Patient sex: M
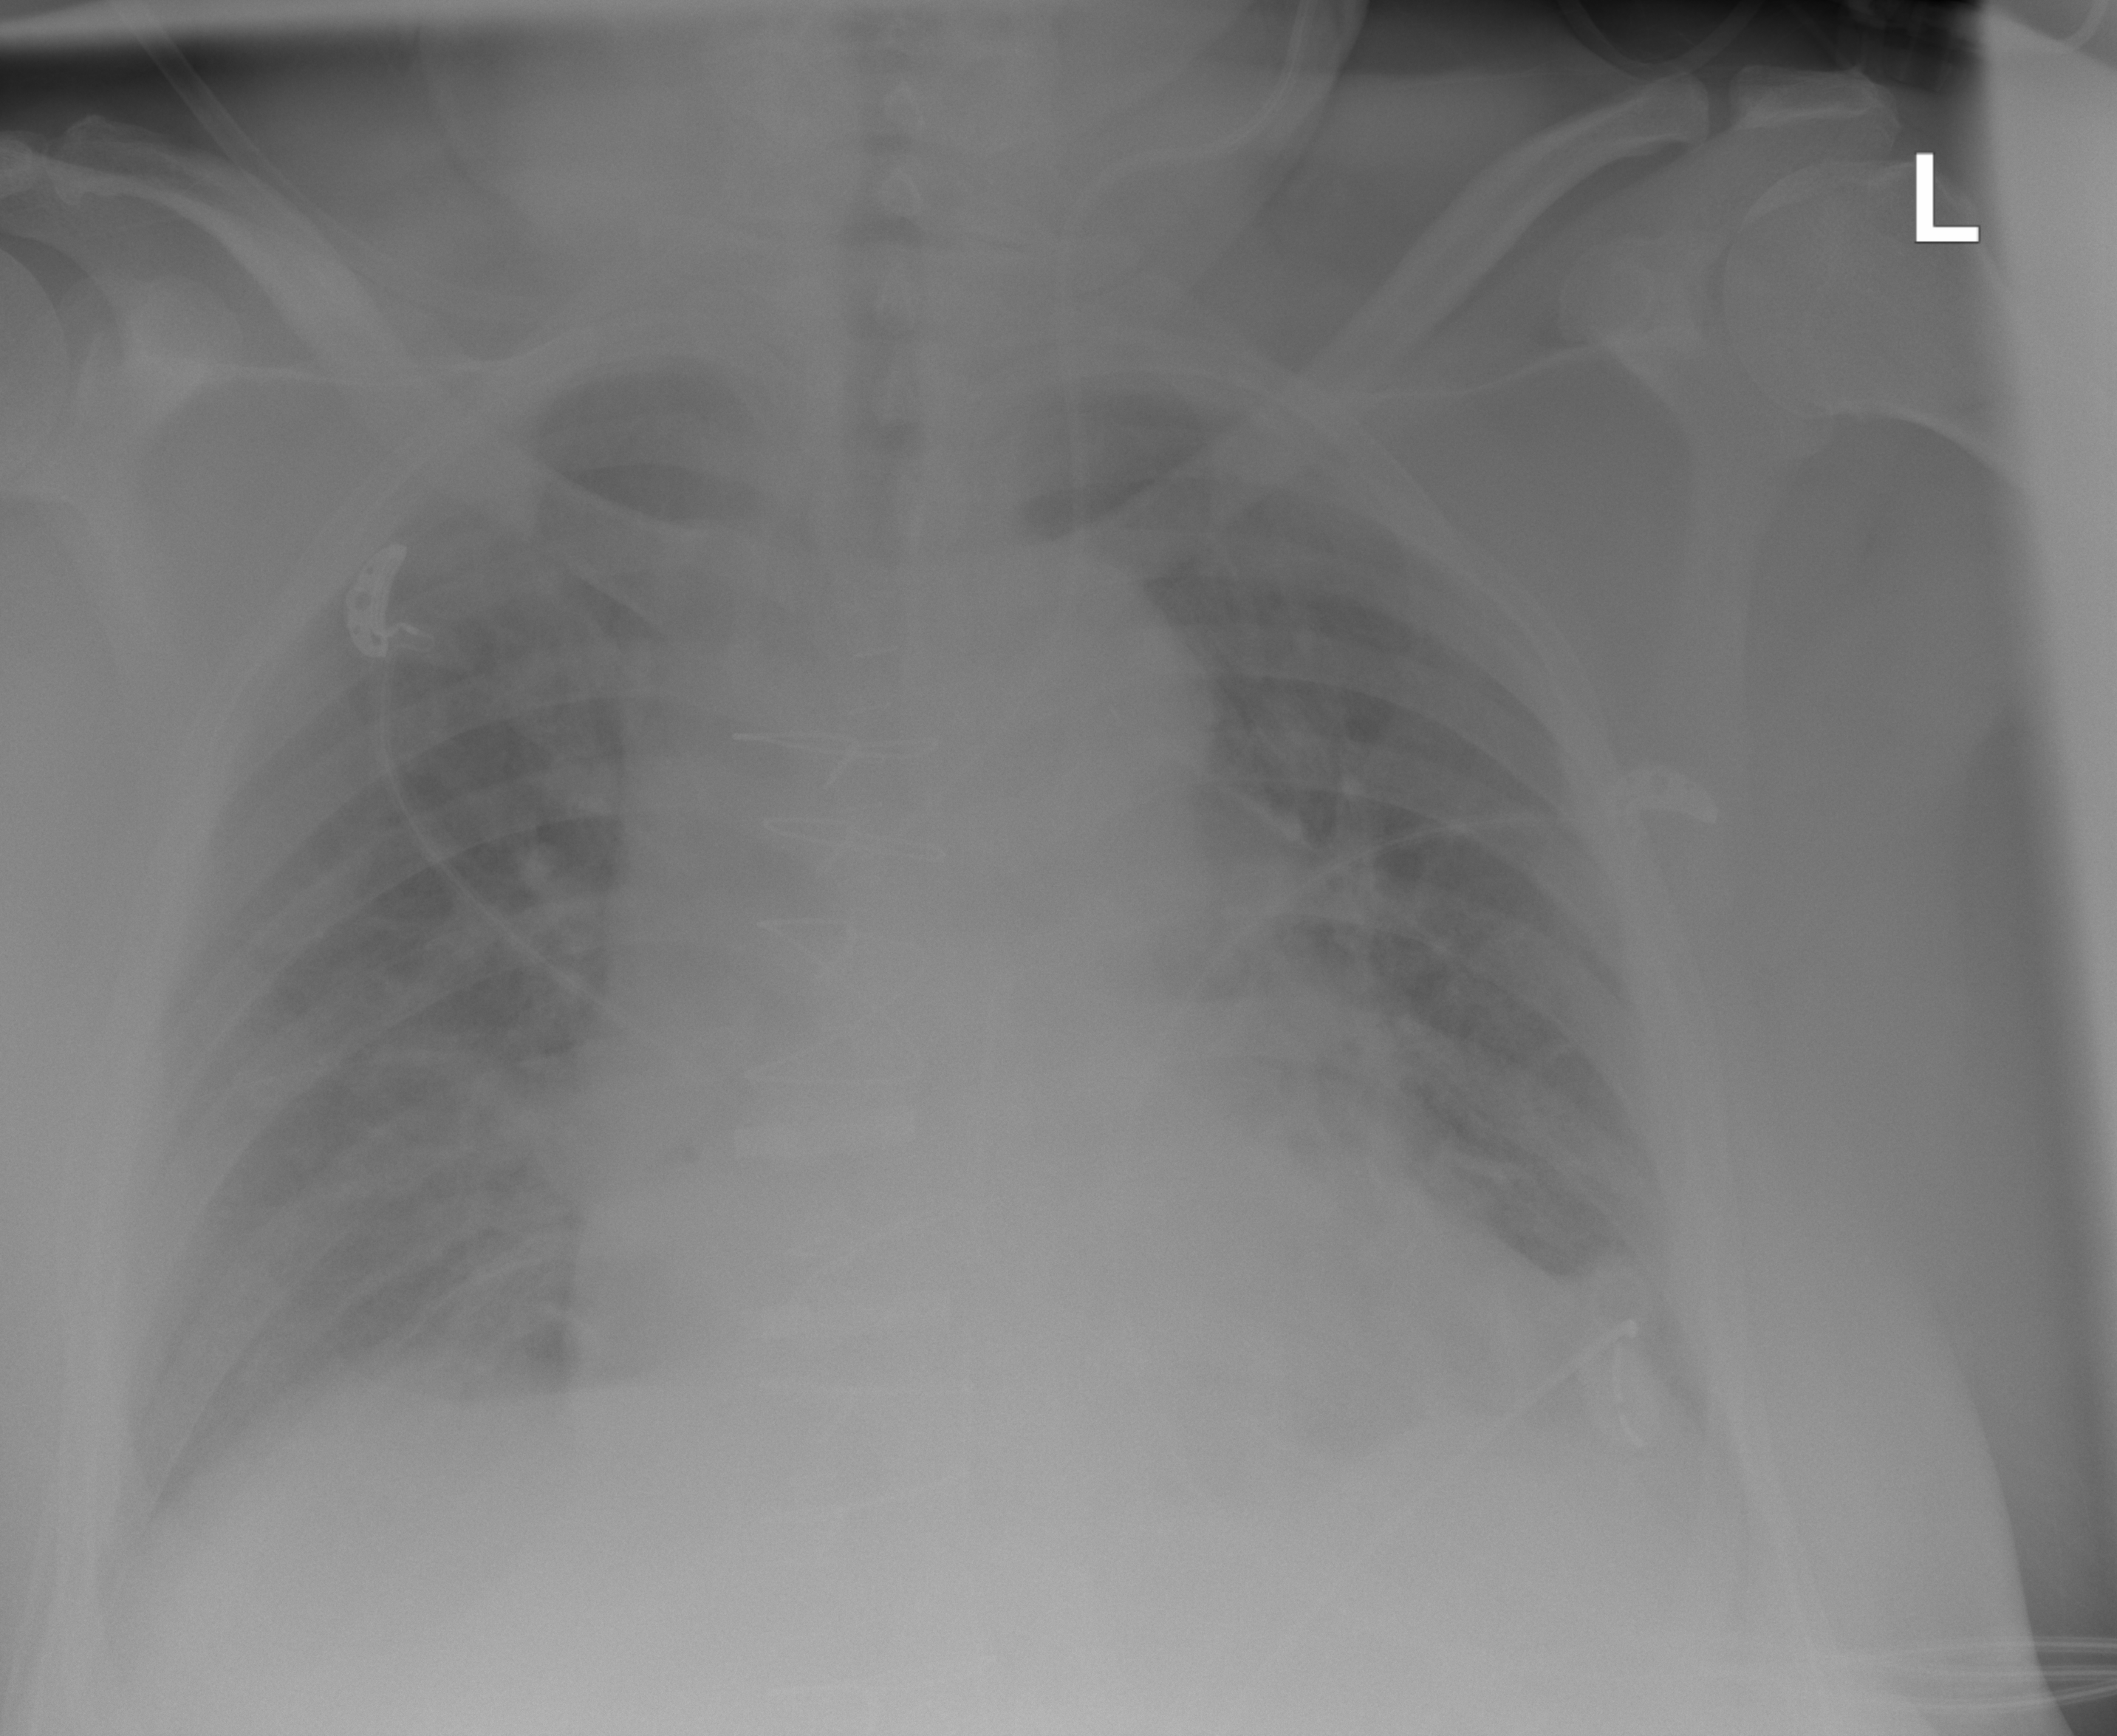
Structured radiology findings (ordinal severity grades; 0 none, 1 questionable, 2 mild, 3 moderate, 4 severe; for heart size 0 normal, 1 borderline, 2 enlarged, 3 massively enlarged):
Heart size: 2
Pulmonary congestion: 0
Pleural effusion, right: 2
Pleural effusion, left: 0
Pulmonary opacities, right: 2
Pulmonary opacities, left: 2
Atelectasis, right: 2
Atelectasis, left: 2